Aerial crown-view tile of a tropical tree (Barro Colorado Island, Panama), acquired 20240813:
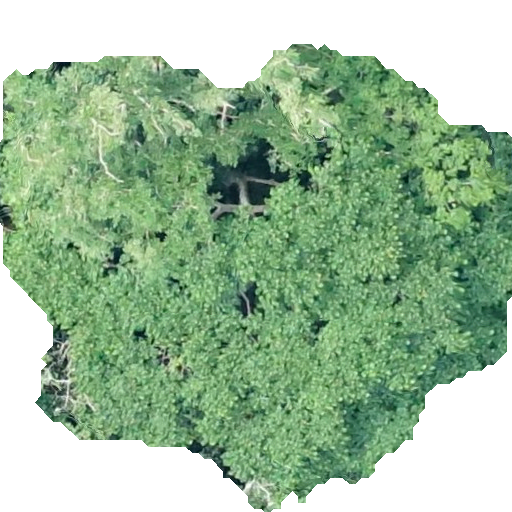
Species: Trattinnickia aspera
GBIF accepted scientific name: Trattinnickia aspera
Crown area: 274.345 m²